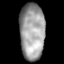
Tissue: lung
Cell type: Epithelial cells
Senescence score: 0.2309
Nuclear area (px): 1386
Mean DAPI intensity: 157.94